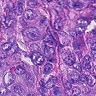
Metastatic tissue present: yes